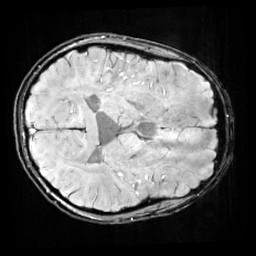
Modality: SWI
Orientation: axial
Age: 12
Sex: male
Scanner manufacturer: siemens
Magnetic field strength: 3 T
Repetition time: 0.027 s
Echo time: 0.02 s